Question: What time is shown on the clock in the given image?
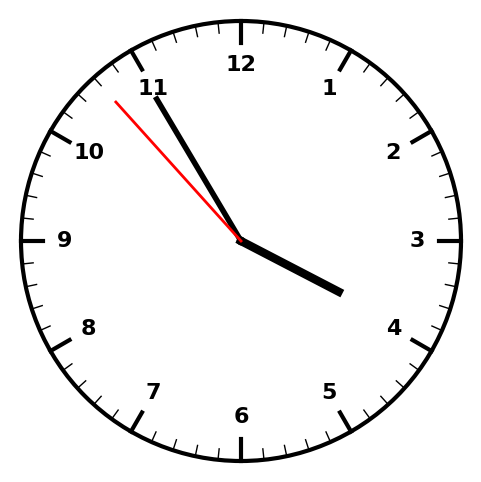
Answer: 03:54:53